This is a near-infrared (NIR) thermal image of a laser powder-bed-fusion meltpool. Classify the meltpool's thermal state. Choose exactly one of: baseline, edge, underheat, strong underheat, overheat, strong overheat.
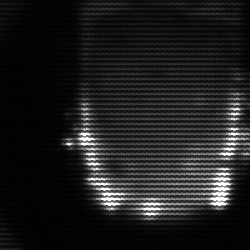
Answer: baseline